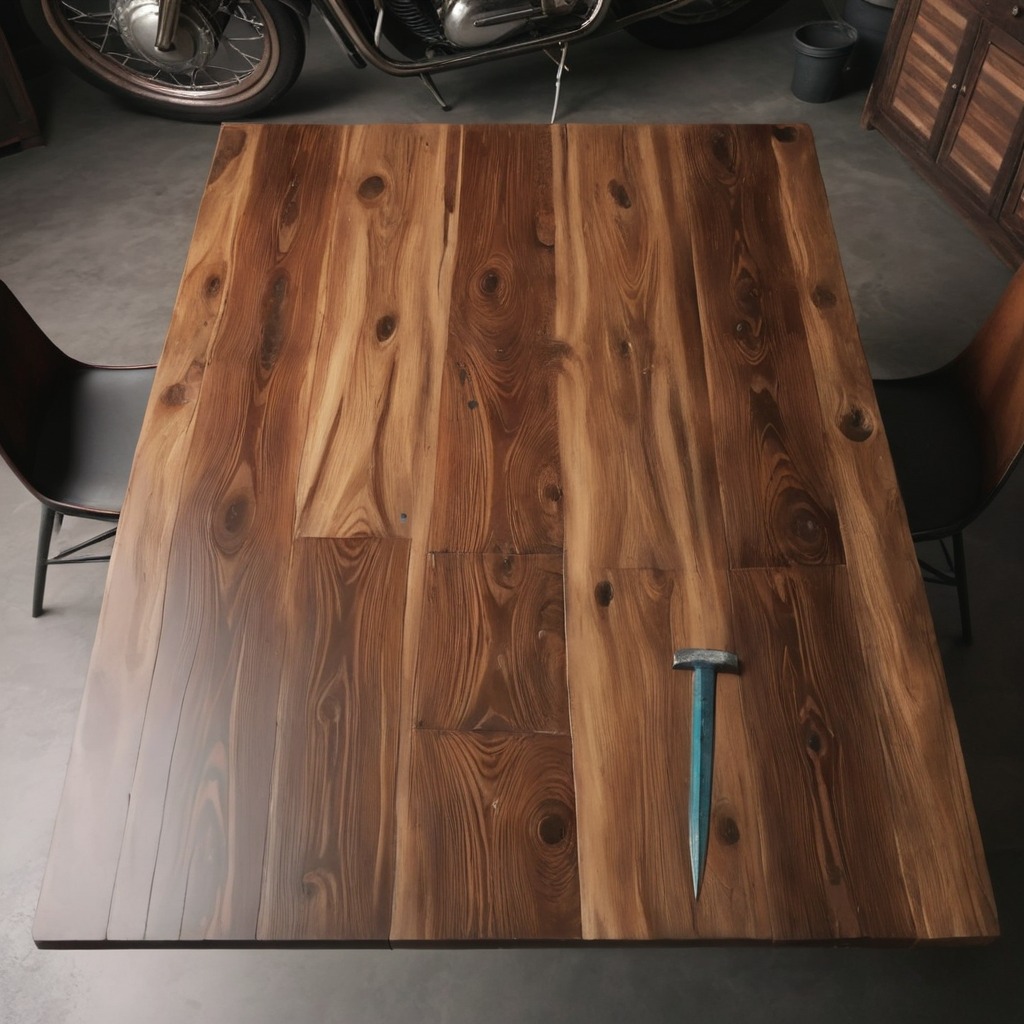
An iron nail is lying on the wooden table in a vintage motorcycle garage.